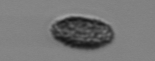
Label: Pseudochattonella_farcimen